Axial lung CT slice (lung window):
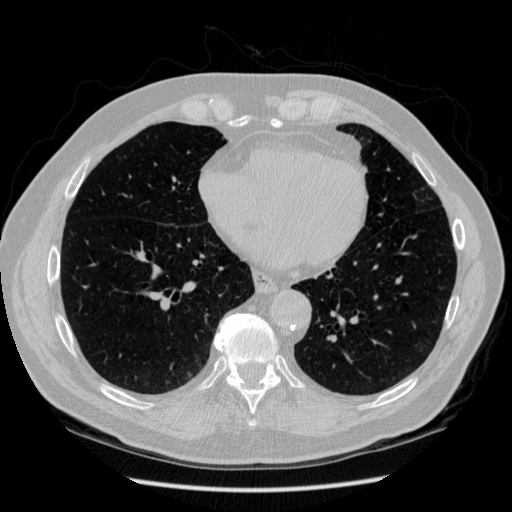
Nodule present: no